Brain MRI, t2w sequence, axial 2D slice.
Patient: age 30, sex M, weight 78 kg, height 1.78 m
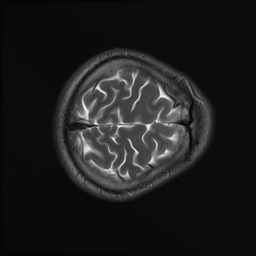